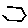
Label: hexagon